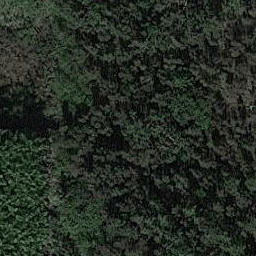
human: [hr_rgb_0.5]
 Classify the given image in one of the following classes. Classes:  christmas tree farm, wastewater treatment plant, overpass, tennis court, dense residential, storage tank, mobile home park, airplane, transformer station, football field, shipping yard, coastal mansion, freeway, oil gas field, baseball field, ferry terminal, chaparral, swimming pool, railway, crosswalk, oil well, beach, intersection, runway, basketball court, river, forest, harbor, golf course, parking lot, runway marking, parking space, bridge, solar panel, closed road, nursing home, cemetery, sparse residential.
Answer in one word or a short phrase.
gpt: forest